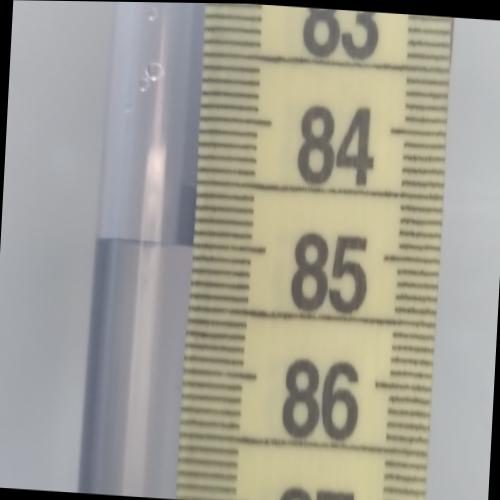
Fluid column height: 85.0 cm